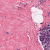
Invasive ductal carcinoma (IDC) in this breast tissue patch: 0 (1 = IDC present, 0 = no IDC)